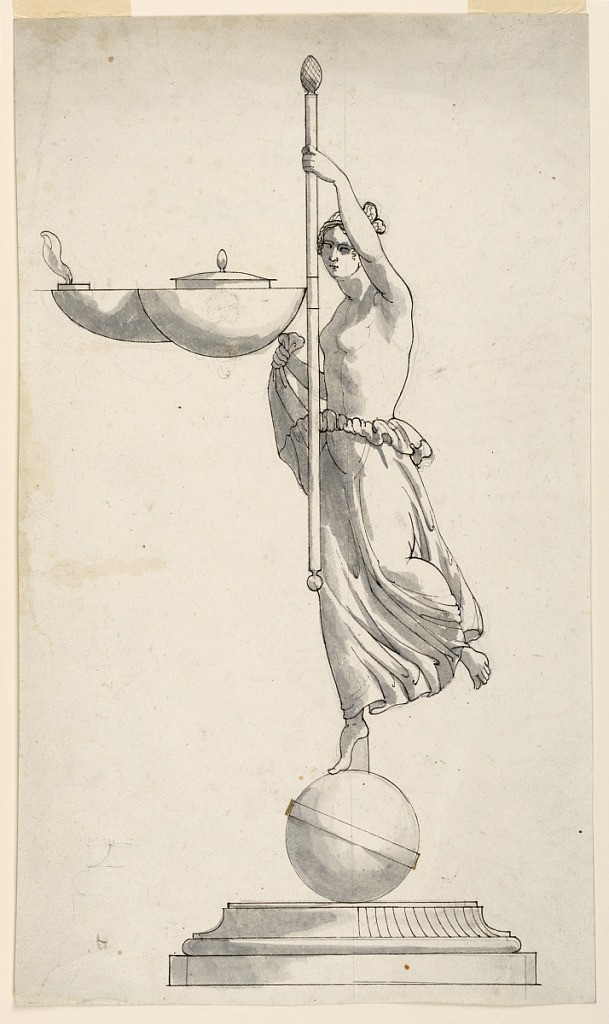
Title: Desing for an Oil Lamp
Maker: Vincenzo Belli, Italian, 1710 - 1787
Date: mid- 19th century
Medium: Pen and ink, brush and gray watercolor, graphite on paper
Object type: Drawing
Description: Vertical rectangle. Design for an oil-burning lamp. Below is a moulded base. The figure of a menad is shown in three-quarter profile dancing upon a sphere and turned toward left. Her right hand holds her skirt, her left hand the thyrsus to which the lamp is fastened.